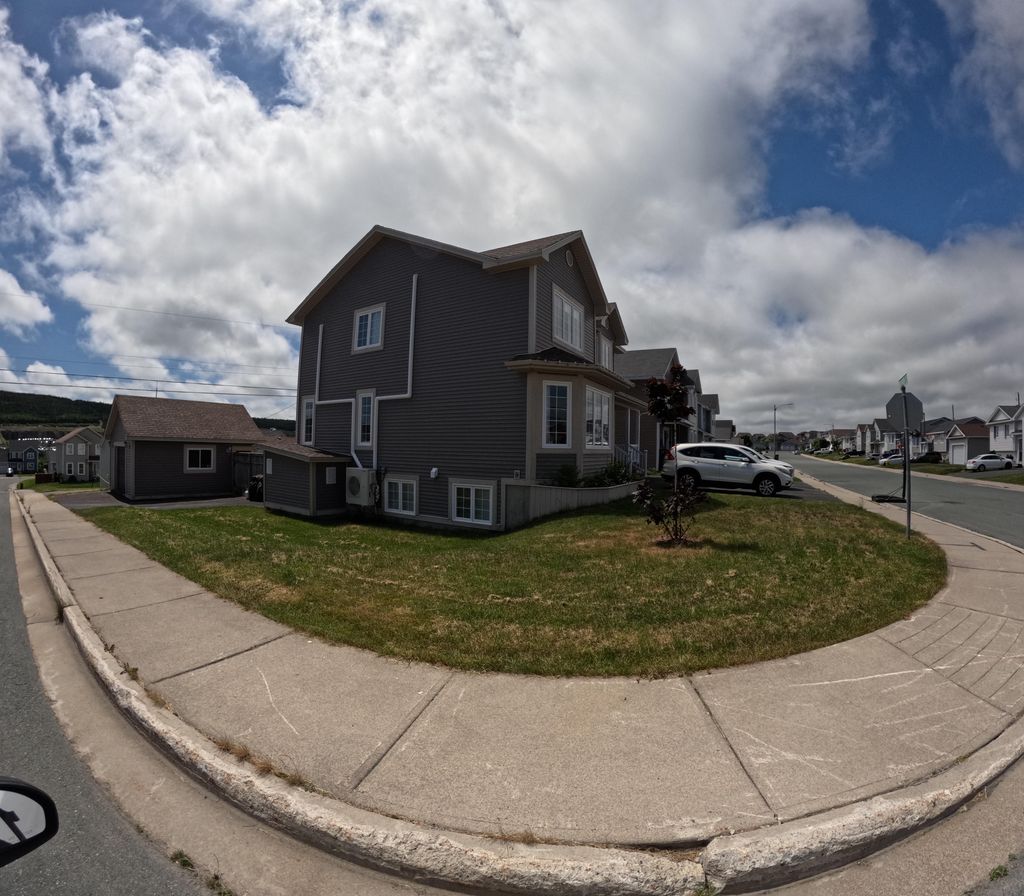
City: st_johns